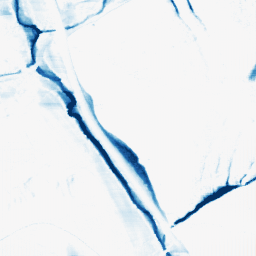
Category: morphological
Decomposition family: morphological_ellipse
Decomposition parameters: operation: closing
width: 5
height: 30
Upsampling method: fft_zeropad
Upsampling parameters: scale: 2
Upsampling scale: 2